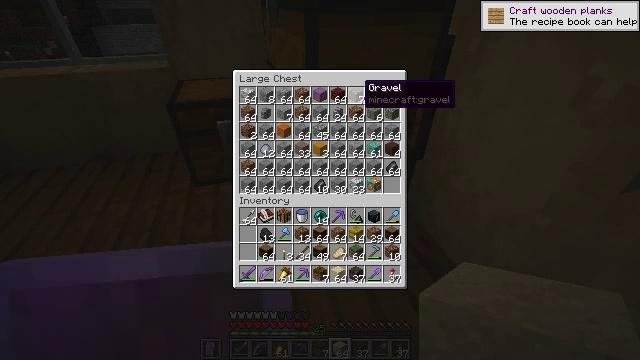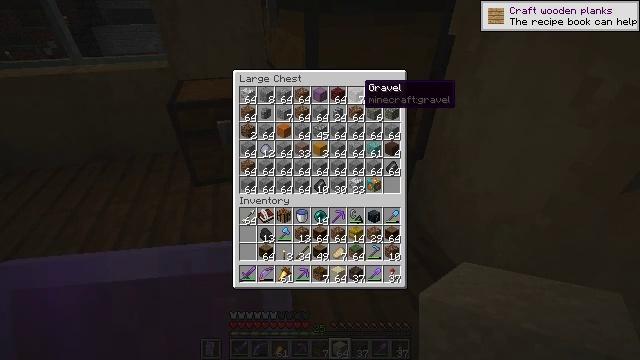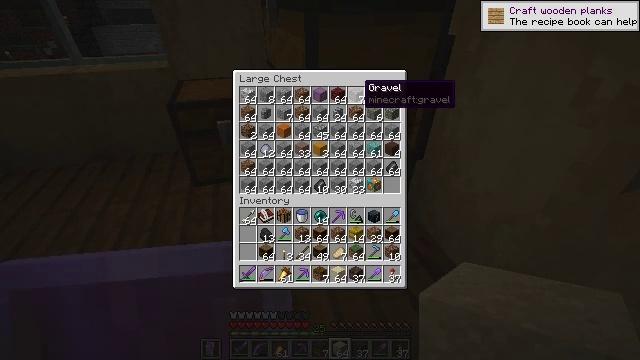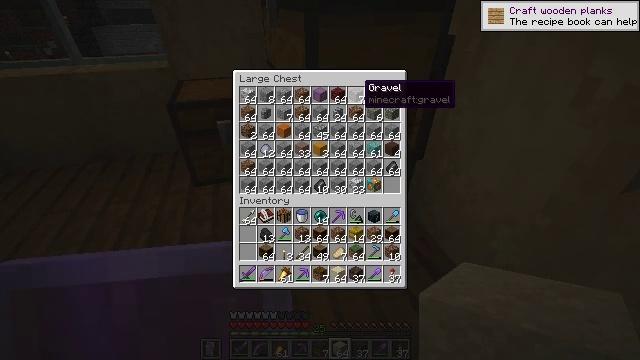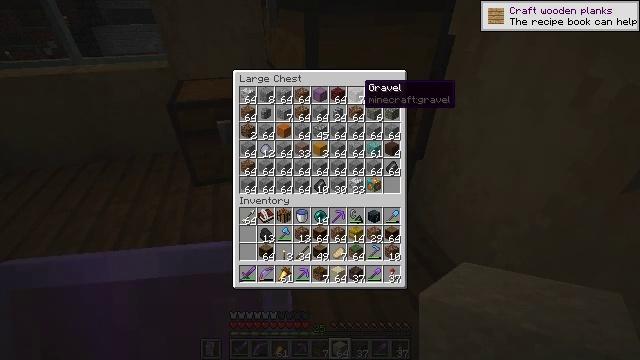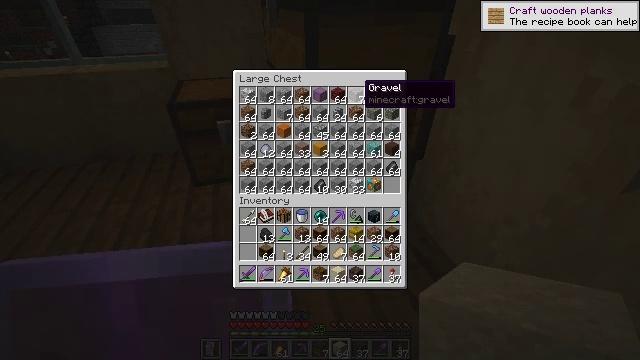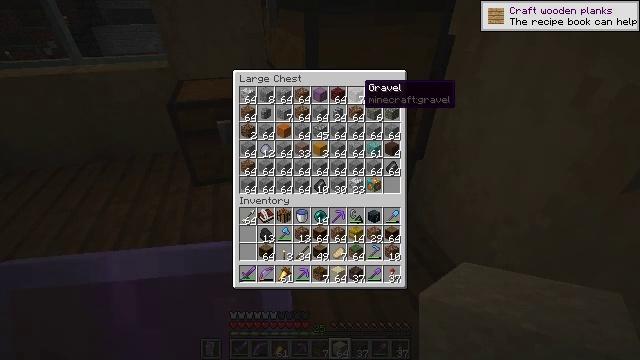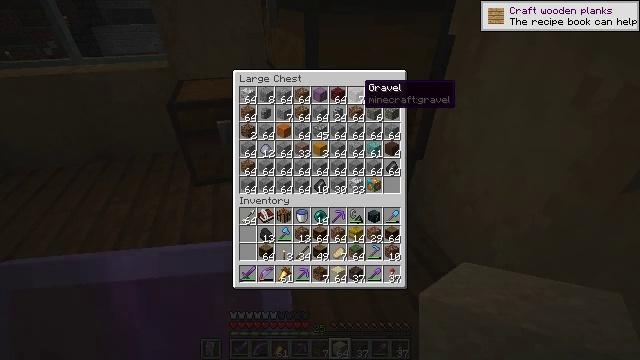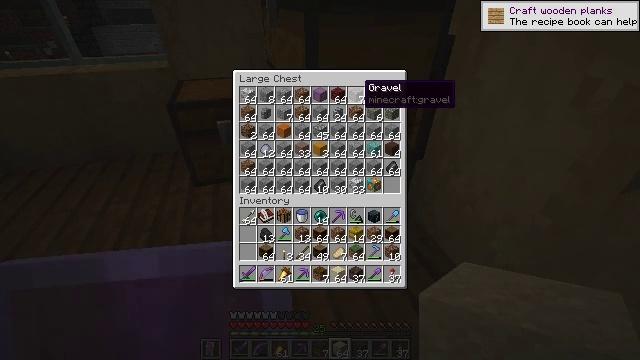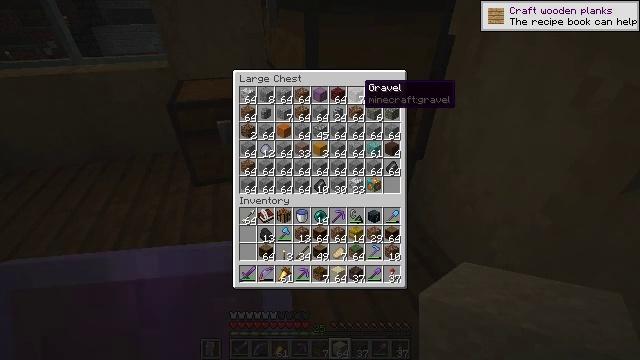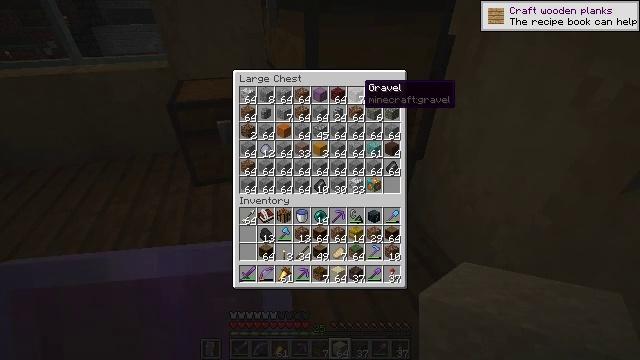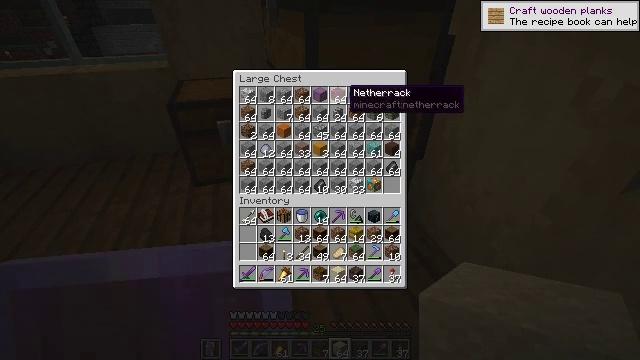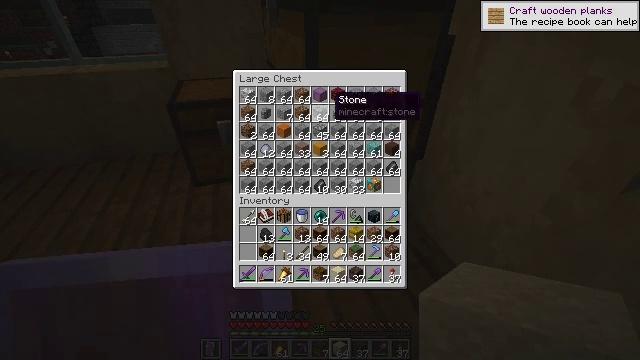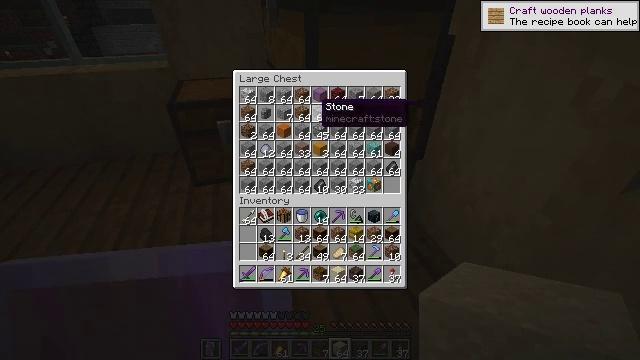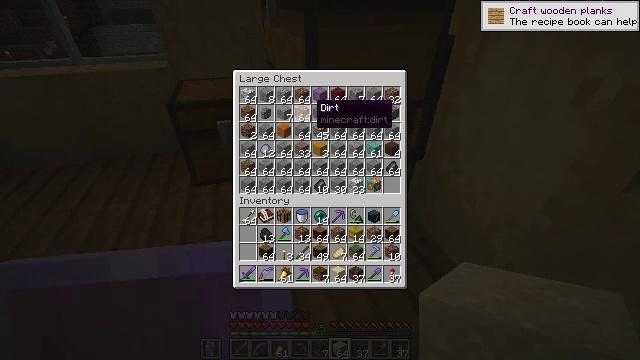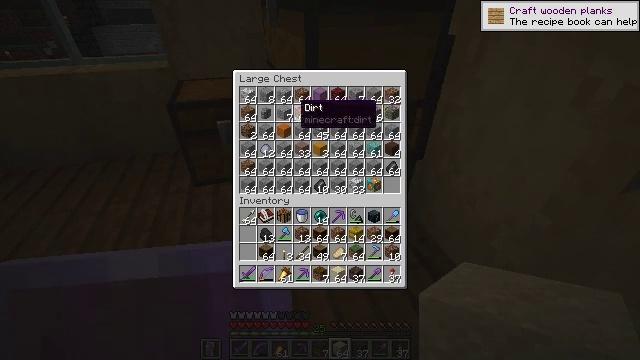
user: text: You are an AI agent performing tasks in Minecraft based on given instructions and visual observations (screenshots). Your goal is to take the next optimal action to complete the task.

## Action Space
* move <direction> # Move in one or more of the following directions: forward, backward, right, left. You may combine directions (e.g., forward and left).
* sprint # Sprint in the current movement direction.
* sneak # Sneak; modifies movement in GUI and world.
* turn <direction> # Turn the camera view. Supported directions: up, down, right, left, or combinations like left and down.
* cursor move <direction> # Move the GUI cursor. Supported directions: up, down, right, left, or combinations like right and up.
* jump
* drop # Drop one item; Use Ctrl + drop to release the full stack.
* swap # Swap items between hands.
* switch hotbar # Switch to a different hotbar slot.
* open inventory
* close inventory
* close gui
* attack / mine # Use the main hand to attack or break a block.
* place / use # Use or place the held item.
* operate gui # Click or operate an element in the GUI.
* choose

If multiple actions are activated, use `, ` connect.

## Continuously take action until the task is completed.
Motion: motion action
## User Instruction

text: Use a crafting table to craft brown dye.
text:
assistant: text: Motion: sneak
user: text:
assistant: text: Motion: sneak
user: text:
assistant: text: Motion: sneak
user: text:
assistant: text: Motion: sneak
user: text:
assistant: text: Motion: sneak
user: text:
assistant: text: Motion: sneak
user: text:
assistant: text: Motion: sneak
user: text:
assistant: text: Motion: sneak
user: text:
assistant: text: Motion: sneak
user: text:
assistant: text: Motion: sneak
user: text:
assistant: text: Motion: sneak, cursor move left
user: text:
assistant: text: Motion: sneak, cursor move left and down
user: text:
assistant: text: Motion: sneak, cursor move left
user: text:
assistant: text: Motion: sneak
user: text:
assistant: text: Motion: sneak, cursor move left
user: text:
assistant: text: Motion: sneak
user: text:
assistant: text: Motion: sneak
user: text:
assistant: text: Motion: sneak
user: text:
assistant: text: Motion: sneak
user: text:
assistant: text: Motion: sneak
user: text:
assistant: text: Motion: sneak
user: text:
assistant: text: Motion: sneak
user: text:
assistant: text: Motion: sneak
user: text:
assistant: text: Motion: sneak
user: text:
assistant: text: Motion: sneak
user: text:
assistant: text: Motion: sneak
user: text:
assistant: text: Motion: sneak
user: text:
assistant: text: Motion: sneak
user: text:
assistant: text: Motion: sneak
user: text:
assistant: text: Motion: sneak